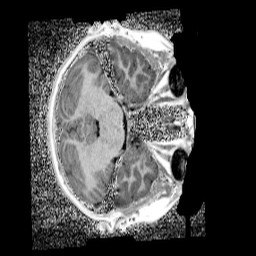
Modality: UNIT1_denoised
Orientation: axial
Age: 11
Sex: female
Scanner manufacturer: siemens
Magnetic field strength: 3 T
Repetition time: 4 s
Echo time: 0.00299 s